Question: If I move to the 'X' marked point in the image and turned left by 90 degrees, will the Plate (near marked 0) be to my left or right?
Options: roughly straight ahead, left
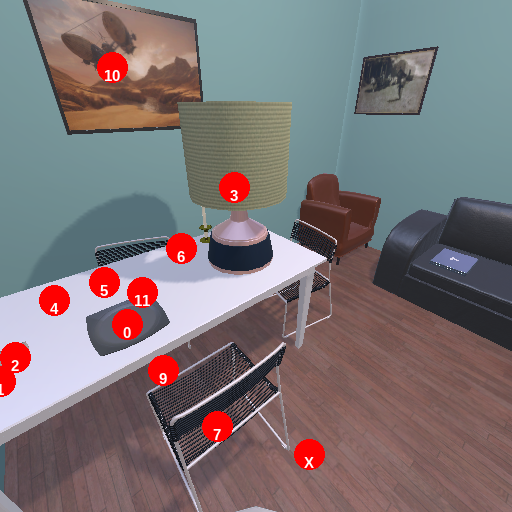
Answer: roughly straight ahead